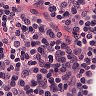
Metastatic tissue present: no